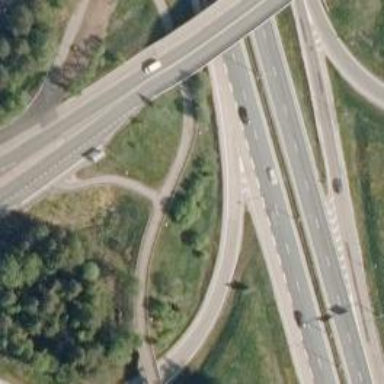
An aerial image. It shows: Trunk link road with asphalt surface.